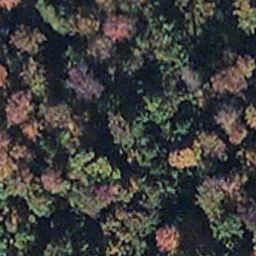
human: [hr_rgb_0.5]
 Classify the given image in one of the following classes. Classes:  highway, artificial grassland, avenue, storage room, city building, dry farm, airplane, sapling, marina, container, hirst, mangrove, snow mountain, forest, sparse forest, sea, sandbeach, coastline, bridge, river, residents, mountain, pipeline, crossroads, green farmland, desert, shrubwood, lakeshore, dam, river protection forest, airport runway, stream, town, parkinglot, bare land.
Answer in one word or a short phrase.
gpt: mangrove